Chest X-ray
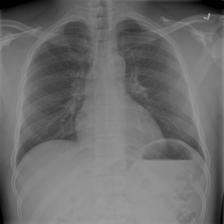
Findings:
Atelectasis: negative
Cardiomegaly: negative
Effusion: negative
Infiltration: negative
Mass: negative
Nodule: negative
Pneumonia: negative
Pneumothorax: negative
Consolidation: negative
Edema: negative
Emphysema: negative
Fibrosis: negative
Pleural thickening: negative
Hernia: negative